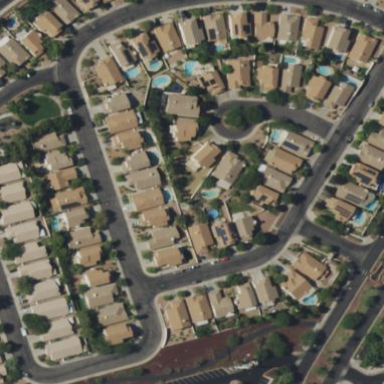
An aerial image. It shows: Located in suburban residential area.